Question: I am using Visual Studio 2010, and I have come across a need to use the ToolStripSplitButton button. I figured out from the <URL> that ToolStripSplitButton is a form found under the System.Windows.Forms.
When I attempt to add this to my toolbox to try to use, I am unable to find ToolStripSplitButton, does anybody know how I can add this to my Visual Studio 2010 so I can use it? I don't care if it's not in the toolbox, I just want to make sure the assembly reference is present so I can actually use it.

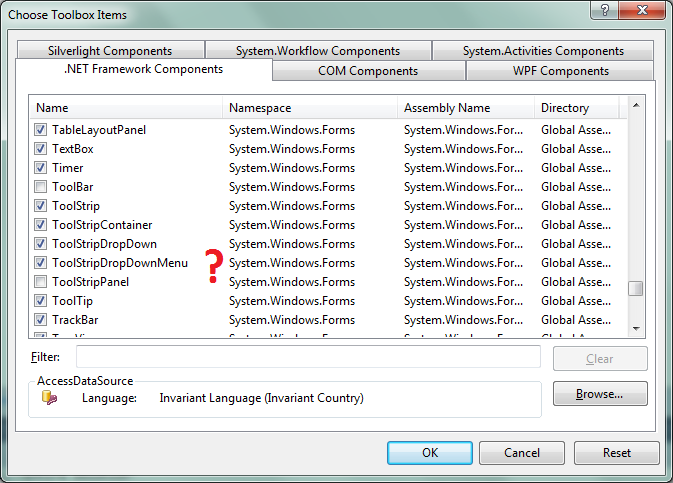
Answer: 'ToolStripSplitButton' can be used only as 'ToolStripItem' of a 'ToolStrip' (contained in 'ToolStrip.Items'). It's designed so that you can't use it as a normal control. It doesn't have a 'Parent' property, and I guess it also doesn't have a 'Handle' property. The inheritance tree is:
'''
ToolStripSplitButton
-> ToolStripDropDownItem
-> ToolStripItem
-> Component
-> ...
'''
Normally, you have to add some 'ToolStrip' to host 'ToolStripSplitButton'.
If you want to use code, here is a simple example:
'''
ToolStrip toolStrip1 = new ToolStrip();
ToolStripSplitButton splitButton1 = new ToolStripSplitButton("Hi there"){Owner = toolStrip1};
//you can add items to ToolStripSplitButton via ToolStripSplitButton.DropDownItems
'''
More info <URL>